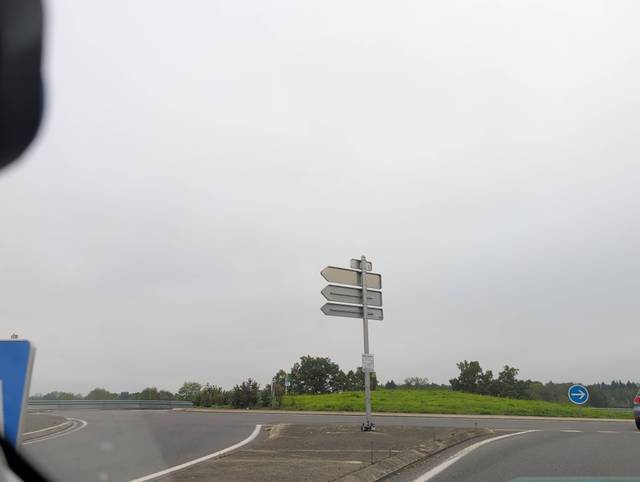
Region: France
Coordinates: 46.046, 3.472